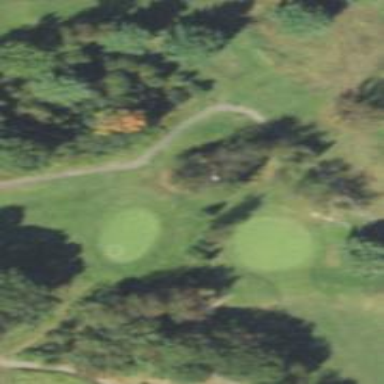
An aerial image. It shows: Golf hole.